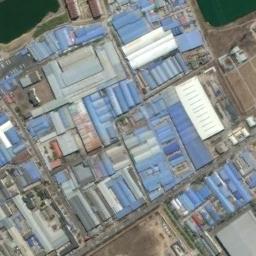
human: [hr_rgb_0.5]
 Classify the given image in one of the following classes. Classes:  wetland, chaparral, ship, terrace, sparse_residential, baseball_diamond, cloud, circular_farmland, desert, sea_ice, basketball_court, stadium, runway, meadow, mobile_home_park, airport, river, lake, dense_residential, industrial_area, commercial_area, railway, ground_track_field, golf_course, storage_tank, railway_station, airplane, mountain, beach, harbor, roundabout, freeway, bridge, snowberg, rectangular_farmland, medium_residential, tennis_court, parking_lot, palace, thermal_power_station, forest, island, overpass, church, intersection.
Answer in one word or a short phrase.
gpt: industrial_area